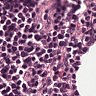
Metastatic tissue present: no